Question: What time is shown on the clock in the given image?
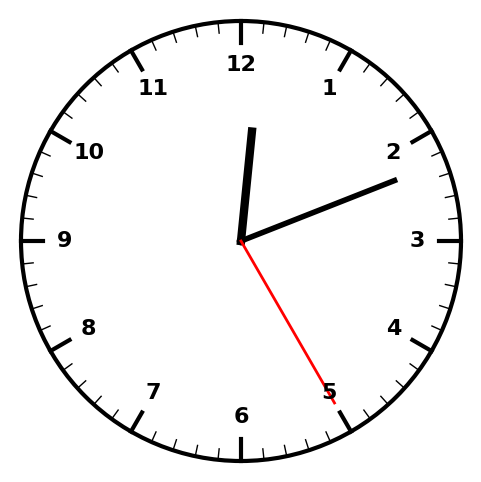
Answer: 12:11:25